Question: I'm trying to plot a week of time series data from files and coming into some problems.
I'm using the following packages:
'''
import netCDF4
from matplotlib import pyplot as plt
import numpy as np
import xarray as xr
import dask
'''
First I import two .nc files:
'''
ds1 = xr.open_dataset('ERA5_forecast_100V_247_2008.nc')
ds2 = xr.open_dataset('ERA5_analysis_100V_247_2008.nc')
'''
Then I select time and grid location using xarray:
'''
dsloc1 = ds1.sel(time='2008-02-10',longitude=2.2,latitude=48.7,method='nearest')
dsloc2 = ds2.sel(time='2008-02-10',longitude=2.2,latitude=48.7,method='nearest')
'''
Then I plot the two time series:
'''
dsloc1['v100'].plot.line('b-',figsize=(15,10))
dsloc2['v100'].plot.line('y-')
'''
Which produces what I expect:

But, when I try and select a range of dates, I get some errors...
'''
dsloc1 = ds1.sel(time=slice('2008-03-01','2008-03-07'),longitude=2.2,latitude=48.7,method='nearest')
dsloc2 = ds2.sel(time=slice('2008-03-01','2008-03-07'),longitude=2.2,latitude=48.7,method='nearest')
'''
I'm sure it's probably a syntax thing, but I've spent longer than I want trying to work it out.. Any suggestions gratefully received!
[edit] Here is the Traceback:
'''
---------------------------------------------------------------------------
NotImplementedError Traceback (most recent call last)
<ipython-input-308-c3385fa732ab> in <module>()
1 # select time and grid location (Feb 10th, 2008, near Paris)
----> 2 dsloc1 = ds1.sel(time=slice('2008-03-01','2008-03-07'),longitude=2.2,latitude=48.7,method='nearest')
3 dsloc2 = ds2.sel(time=slice('2008-03-01','2008-03-07'),longitude=2.2,latitude=48.7,method='nearest')
/usr/local/lib/python3.6/site-packages/xarray/core/dataset.py in sel(self, indexers, method, tolerance, drop, **indexers_kwargs)
1507 indexers = either_dict_or_kwargs(indexers, indexers_kwargs, 'sel')
1508 pos_indexers, new_indexes = remap_label_indexers(
-> 1509 self, indexers=indexers, method=method, tolerance=tolerance)
1510 result = self.isel(indexers=pos_indexers, drop=drop)
1511 return result._replace_indexes(new_indexes)
/usr/local/lib/python3.6/site-packages/xarray/core/coordinates.py in remap_label_indexers(obj, indexers, method, tolerance, **indexers_kwargs)
353
354 pos_indexers, new_indexes = indexing.remap_label_indexers(
--> 355 obj, v_indexers, method=method, tolerance=tolerance
356 )
357 # attach indexer's coordinate to pos_indexers
/usr/local/lib/python3.6/site-packages/xarray/core/indexing.py in remap_label_indexers(data_obj, indexers, method, tolerance)
248 else:
249 idxr, new_idx = convert_label_indexer(index, label,
--> 250 dim, method, tolerance)
251 pos_indexers[dim] = idxr
252 if new_idx is not None:
/usr/local/lib/python3.6/site-packages/xarray/core/indexing.py in convert_label_indexer(index, label, index_name, method, tolerance)
132 if method is not None or tolerance is not None:
133 raise NotImplementedError(
--> 134 'cannot use ''method'' argument if any indexers are '
135 'slice objects')
136 indexer = index.slice_indexer(_sanitize_slice_element(label.start),
NotImplementedError: cannot use ''method'' argument if any indexers are slice objects
'''
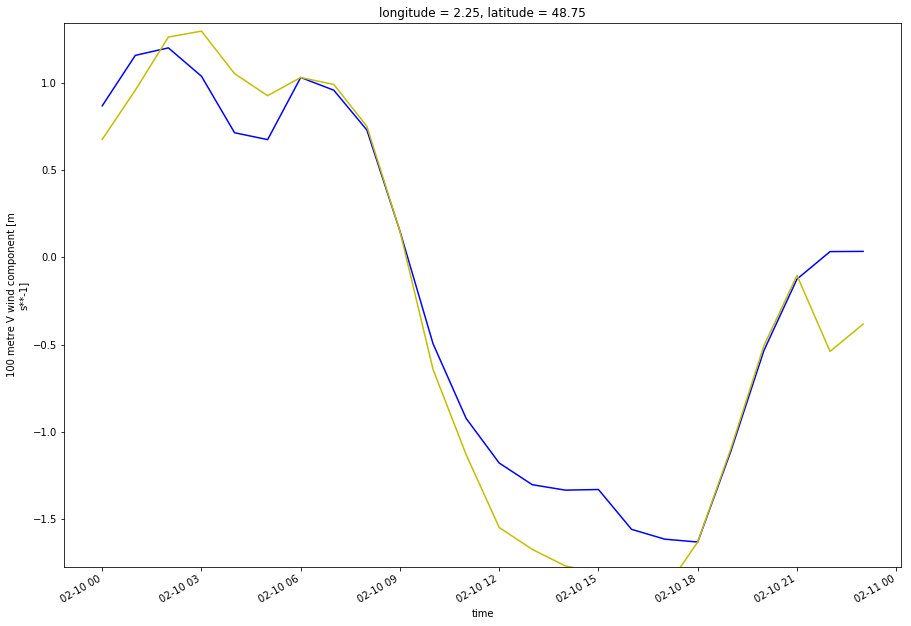
Answer: It seems that a 'sel' using a time slice combined with 'method='nearest'' is simply not supported:
> cannot use 'method' argument if any indexers are slice objects
This somehow makes sense, as selecting the 'nearest' for a slice seems a bit strange.
You can work around this by doing the 'sel' in two steps, i.e. first select the time slice, and from that time slice select a location (or the other way around). I'm not sure if this is the best solution, but at least it works.
Quick example with some ERA5 data:
'''
import xarray as xr
ds1 = xr.open_dataset('20160502_cabauw_model_fc.nc')
# Works:
dsloc1 = ds1.sel(time='2016-05-02 10:00', longitude=4.9, latitude=51.2, method='nearest')
# Doesn't work:
#dsloc2 = ds1.sel(time=slice('2016-05-02 10:00', '2016-05-02 12:00'), longitude=4.9, latitude=51.2, method='nearest')
# Works:
tmp = ds1.sel(time=slice('2016-05-02 10:00', '2016-05-02 12:00'))
dsloc2 = tmp.sel(longitude=4.9, latitude=51.2, method='nearest')
'''
This results in something like:
'''
In [23]: dsloc2
Out[23]:
<xarray.Dataset>
Dimensions: (level: 137, time: 3)
Coordinates:
longitude float32 4.8
latitude float32 51.3
* level (level) int32 1 2 3 4 5 6 7 8 9 10 11 12 13 14 15 16 17 18 19 ...
* time (time) datetime64[ns] 2016-05-02T10:00:00 2016-05-02T11:00:00 ...
Data variables:
z (time, level) float32 ...
'''